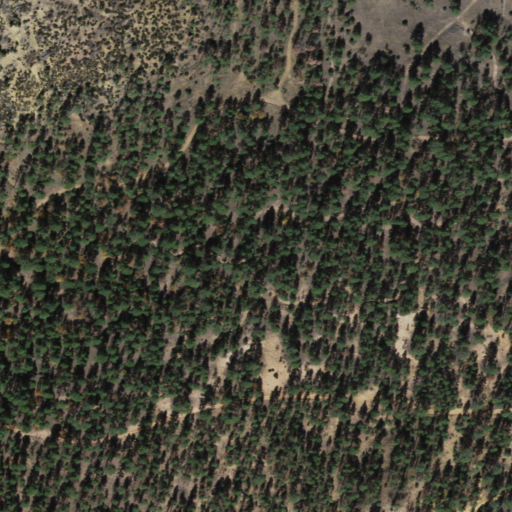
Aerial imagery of valley in Arizona named Right Hand Canyon containing evergreen forest, shrub, and open development